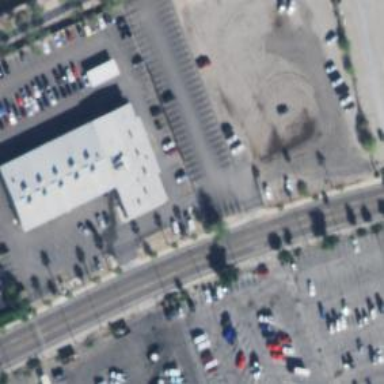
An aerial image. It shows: Building used as car repair shop.